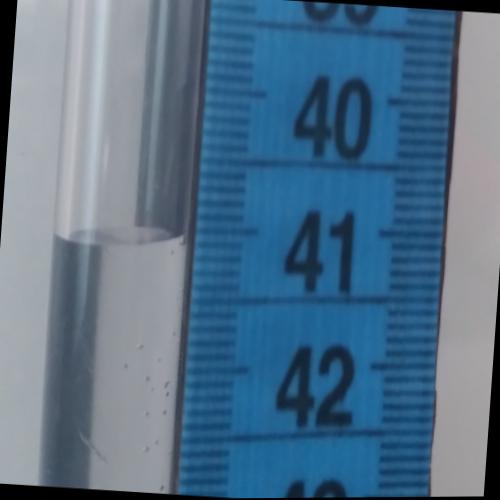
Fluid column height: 41.0 cm